Field crop: tomato
Growth stage: 2
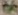
Species: solanum